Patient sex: M
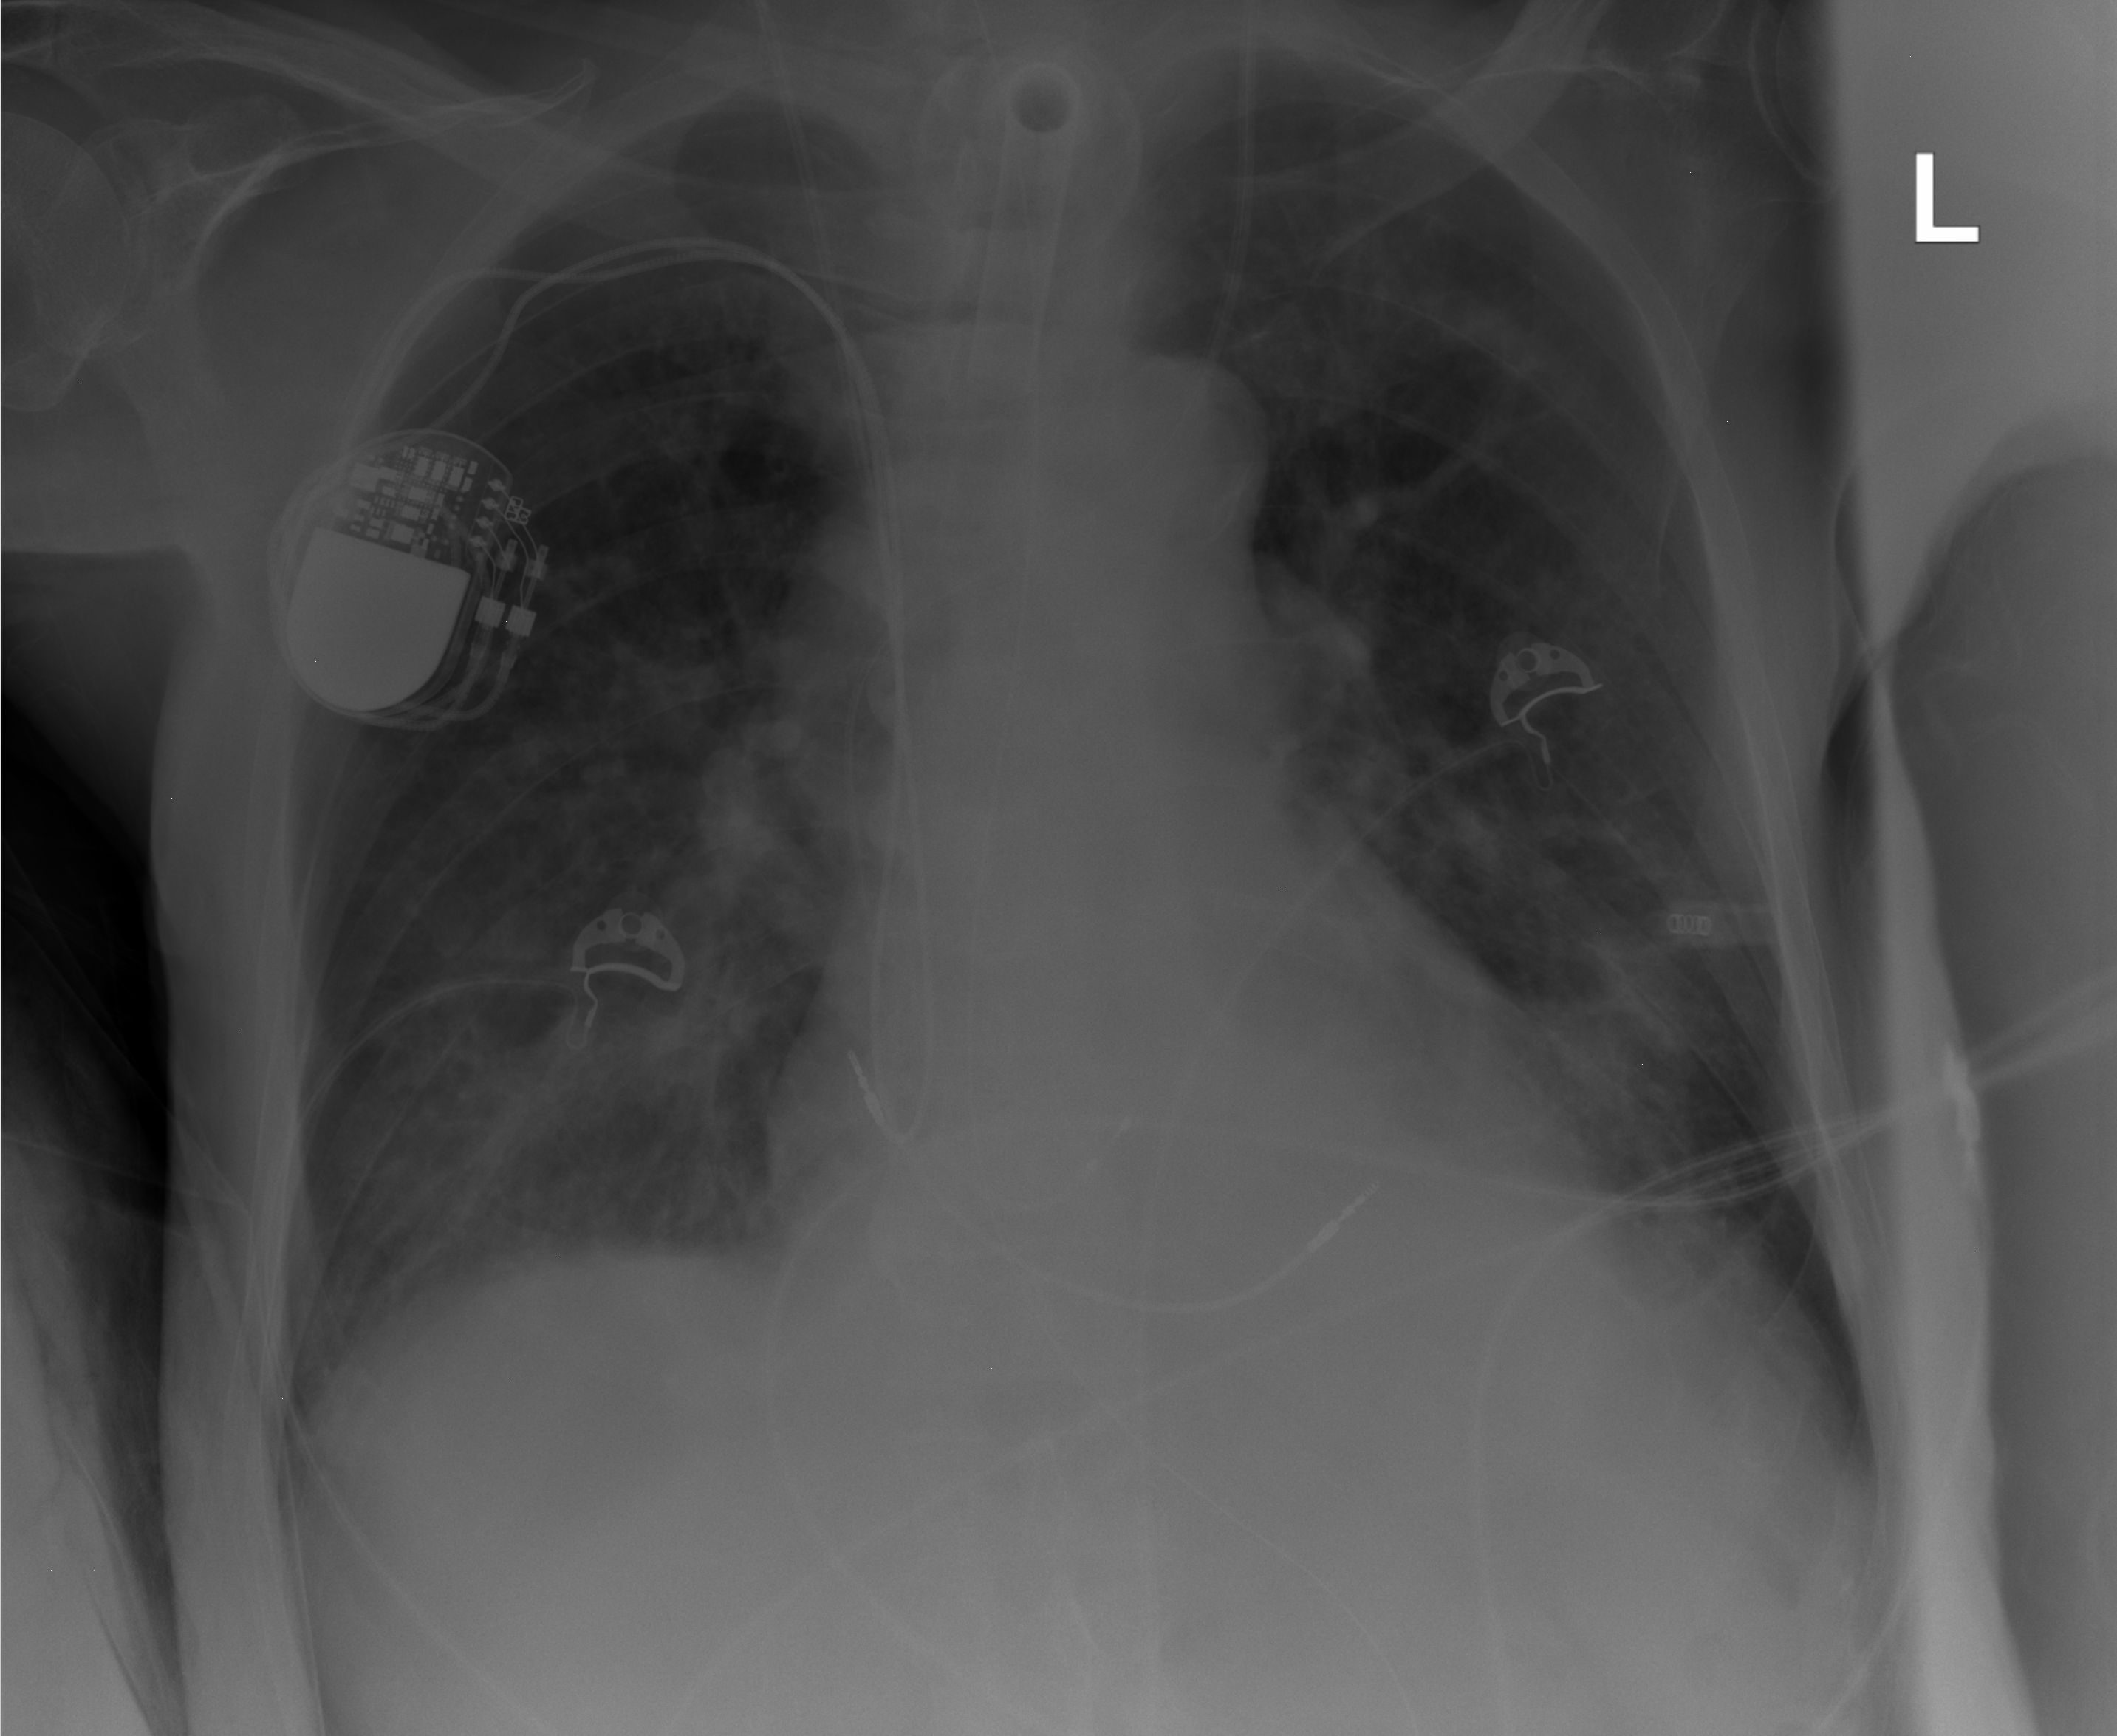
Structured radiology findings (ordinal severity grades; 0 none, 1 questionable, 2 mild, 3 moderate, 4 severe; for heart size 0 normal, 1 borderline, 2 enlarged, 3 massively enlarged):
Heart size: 0
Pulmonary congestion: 2
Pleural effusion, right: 0
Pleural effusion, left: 0
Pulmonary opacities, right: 3
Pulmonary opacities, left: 3
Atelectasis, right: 0
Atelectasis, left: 2